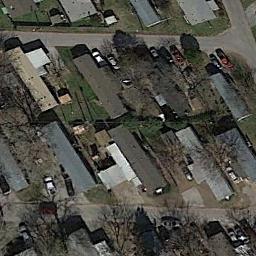
Label: residential